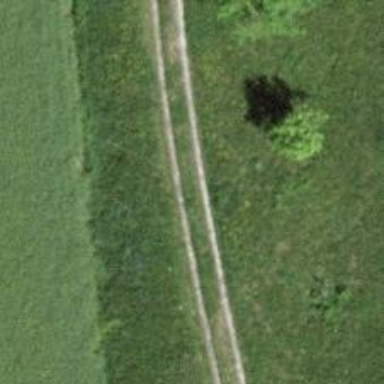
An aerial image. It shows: Track with grade 3 surface.